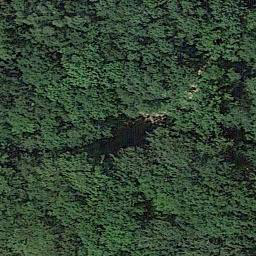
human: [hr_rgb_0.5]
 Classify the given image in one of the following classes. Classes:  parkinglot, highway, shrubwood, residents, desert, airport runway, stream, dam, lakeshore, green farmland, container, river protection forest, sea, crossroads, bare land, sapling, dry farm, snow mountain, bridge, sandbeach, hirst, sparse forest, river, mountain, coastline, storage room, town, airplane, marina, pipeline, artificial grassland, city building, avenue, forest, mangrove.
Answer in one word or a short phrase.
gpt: forest